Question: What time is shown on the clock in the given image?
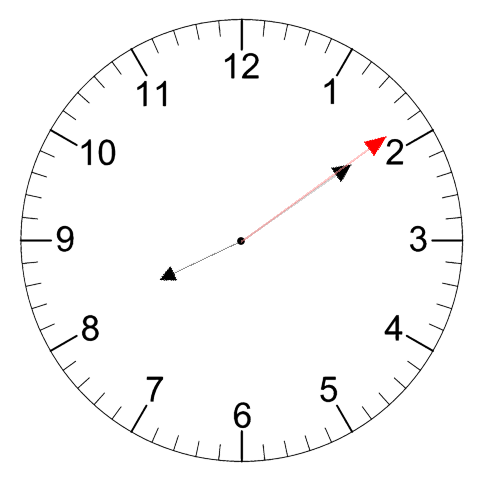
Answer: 08:09:09